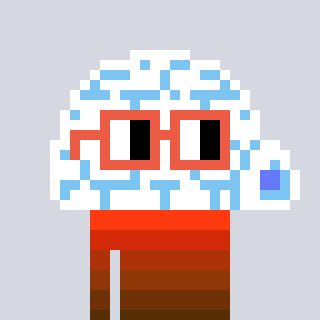
a pixel art character with square orange glasses, a igloo-shaped head and a grayscale-colored body on a cool background